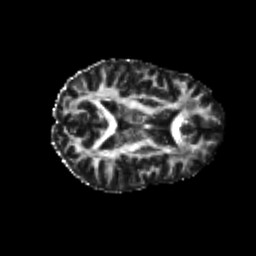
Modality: FA
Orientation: axial
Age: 26
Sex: female
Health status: healthy
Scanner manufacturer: philips
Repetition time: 7.389 s
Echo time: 0.08599 s